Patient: sex M, age 29
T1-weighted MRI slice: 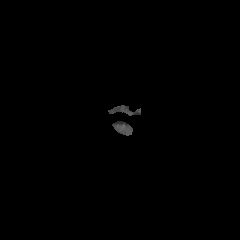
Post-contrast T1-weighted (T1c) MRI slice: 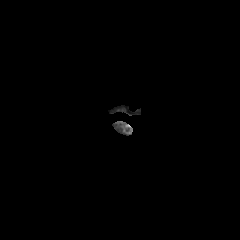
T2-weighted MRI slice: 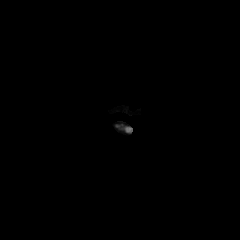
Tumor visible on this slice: no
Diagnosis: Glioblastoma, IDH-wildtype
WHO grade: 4